Question: I've created the following:

And I'd like the top section 'independent' to be over to the right like the 'interactive' section. I've tried to float: right; but that's not correct.
My code is:
'''
.badgesblock{style: 'padding-left: 30px;'}
.independent
= image_tag 'independent.png', style: 'float:left;'
.independentcopy{style: ''}
%p{style: 'font-weight: bold;'} Independent
%p{style: 'width: 450px;'} We're the only independent user review site for wedding suppliers. Businesses can't vet reviews on their listing - that's why your customers trust us.
%br
%br
.verified
= image_tag 'verified.png', style: 'float:right;'
%p{style: 'font-weight: bold;'} Verified
%p{style: 'width: 450px;'} All reviews and reviewers are verified. Each user fills in their personal details and verifies their profile with a wedding date and a picture. The result is an authentic, trustworthy review system.
%br
%br
.interactive
= image_tag 'interactive.png', style: 'float:left;'
.interactivecopy{style: 'float:right;'}
%p{style: 'font-weight: bold;'} Interactive
%p{style: 'width: 450px;'} Passive display advertising has limited impact. We provide a unique opportunity to actively engage with potential customers and showcase the great service at the heart of your business.
'''
What am I missing in the CSS?
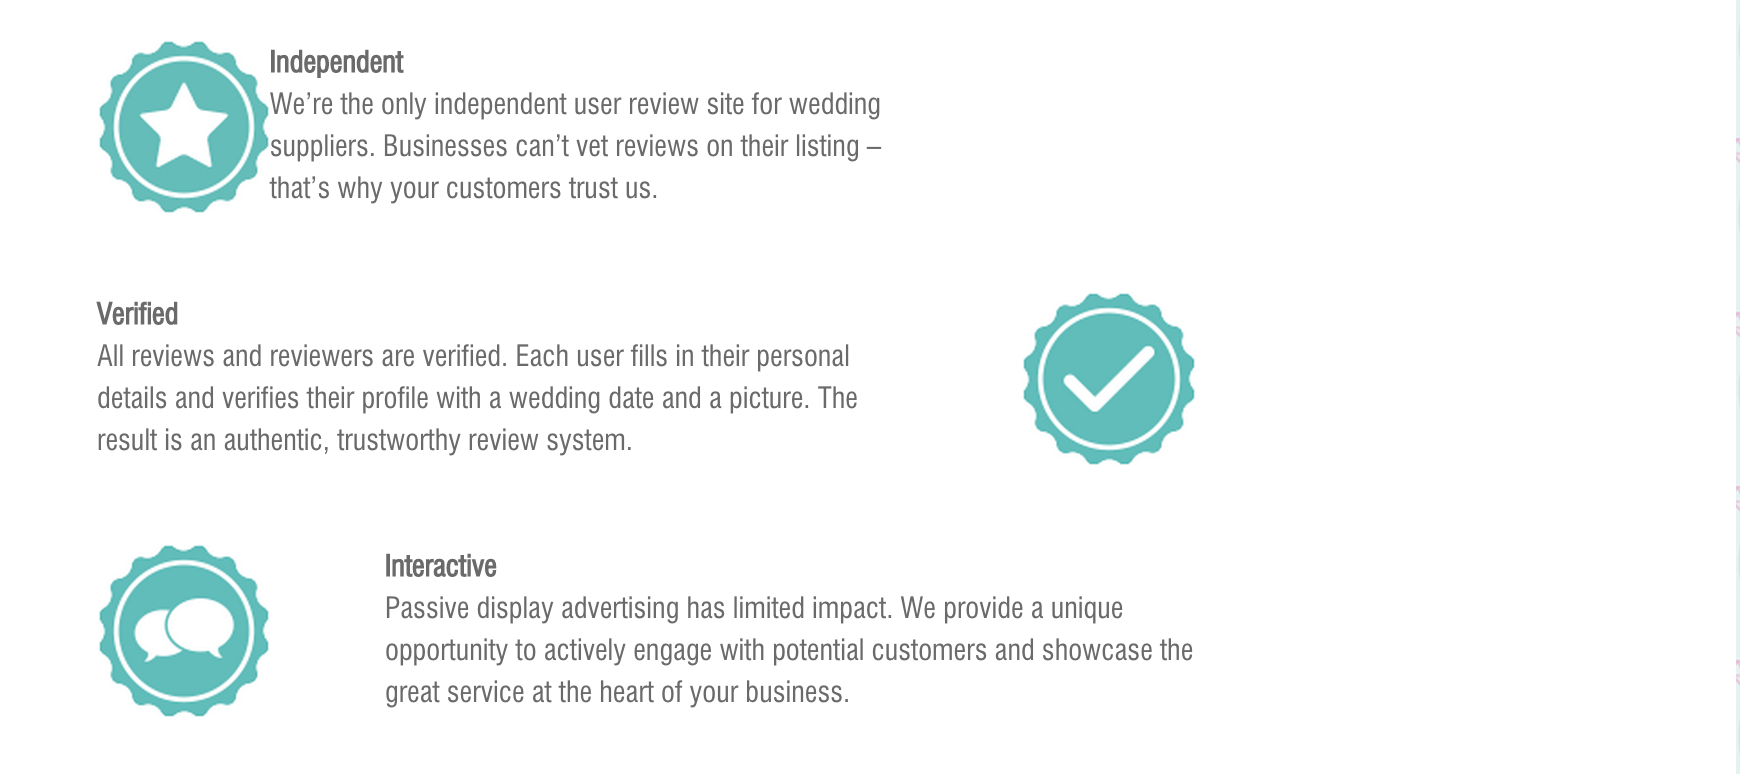
Answer: This is a pretty clear cut case for a piece of reusable CSS called <URL>.
Its a basic building block with an image, video or whatever and associated text on the left or right.
'''
/** Generic media object **/
.media {
overflow: hidden;
}
.media-item {
float: left;
margin-right: 25px;
}
.media.flipped > .media-item {
margin-right: 0;
margin-left: 25px;
float: right;
}
/** specific styles **/
.badge {
/* ... */
}
'''
'''
<div class="badgesblock">
<div class="media badge independent">
<a href="#" class="media-item">
<img src="http://placehold.it/250x150"/>
</a>
<div class="media-body">
<p><strong>Independent</strong></p>
<p>We're the only independent user review site for wedding suppliers. Businesses can't vet reviews on their listing - that's why your customers trust us.</p>
</div>
</div>
<div class="media badge flipped verified">
<a href="#" class="media-item">
<img src="http://placehold.it/250x150" />
</a>
<div class="media-body">
<p><strong>Verified</strong></p>
<p>All reviews and reviewers are verified. Each user fills in their personal details and verifies their profile with a wedding date and a picture. The result is an authentic, trustworthy review system.</p>
</div>
</div>
<div class="media badge interactive">
<a href="#" class="media-item">
<img src="http://placehold.it/250x150" />
</a>
<div class="media-body">
<p><strong>Interactive</strong></p>
<p>Passive display advertising has limited impact. We provide a unique opportunity to actively engage with potential customers and showcase the great service at the heart of your business.</p>
</div>
</div>
<div>
'''